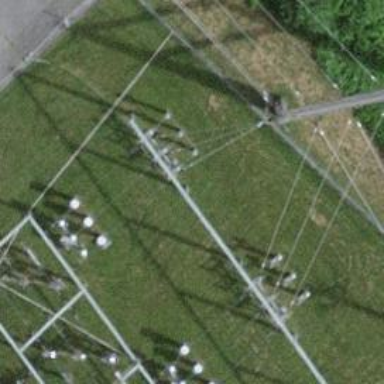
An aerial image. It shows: Switch for power supply.